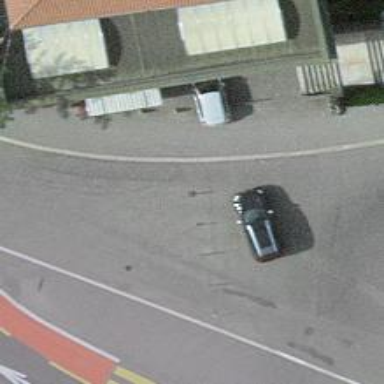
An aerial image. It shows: Bollard barrier.